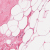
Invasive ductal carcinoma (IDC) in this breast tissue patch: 0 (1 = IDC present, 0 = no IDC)